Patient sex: M
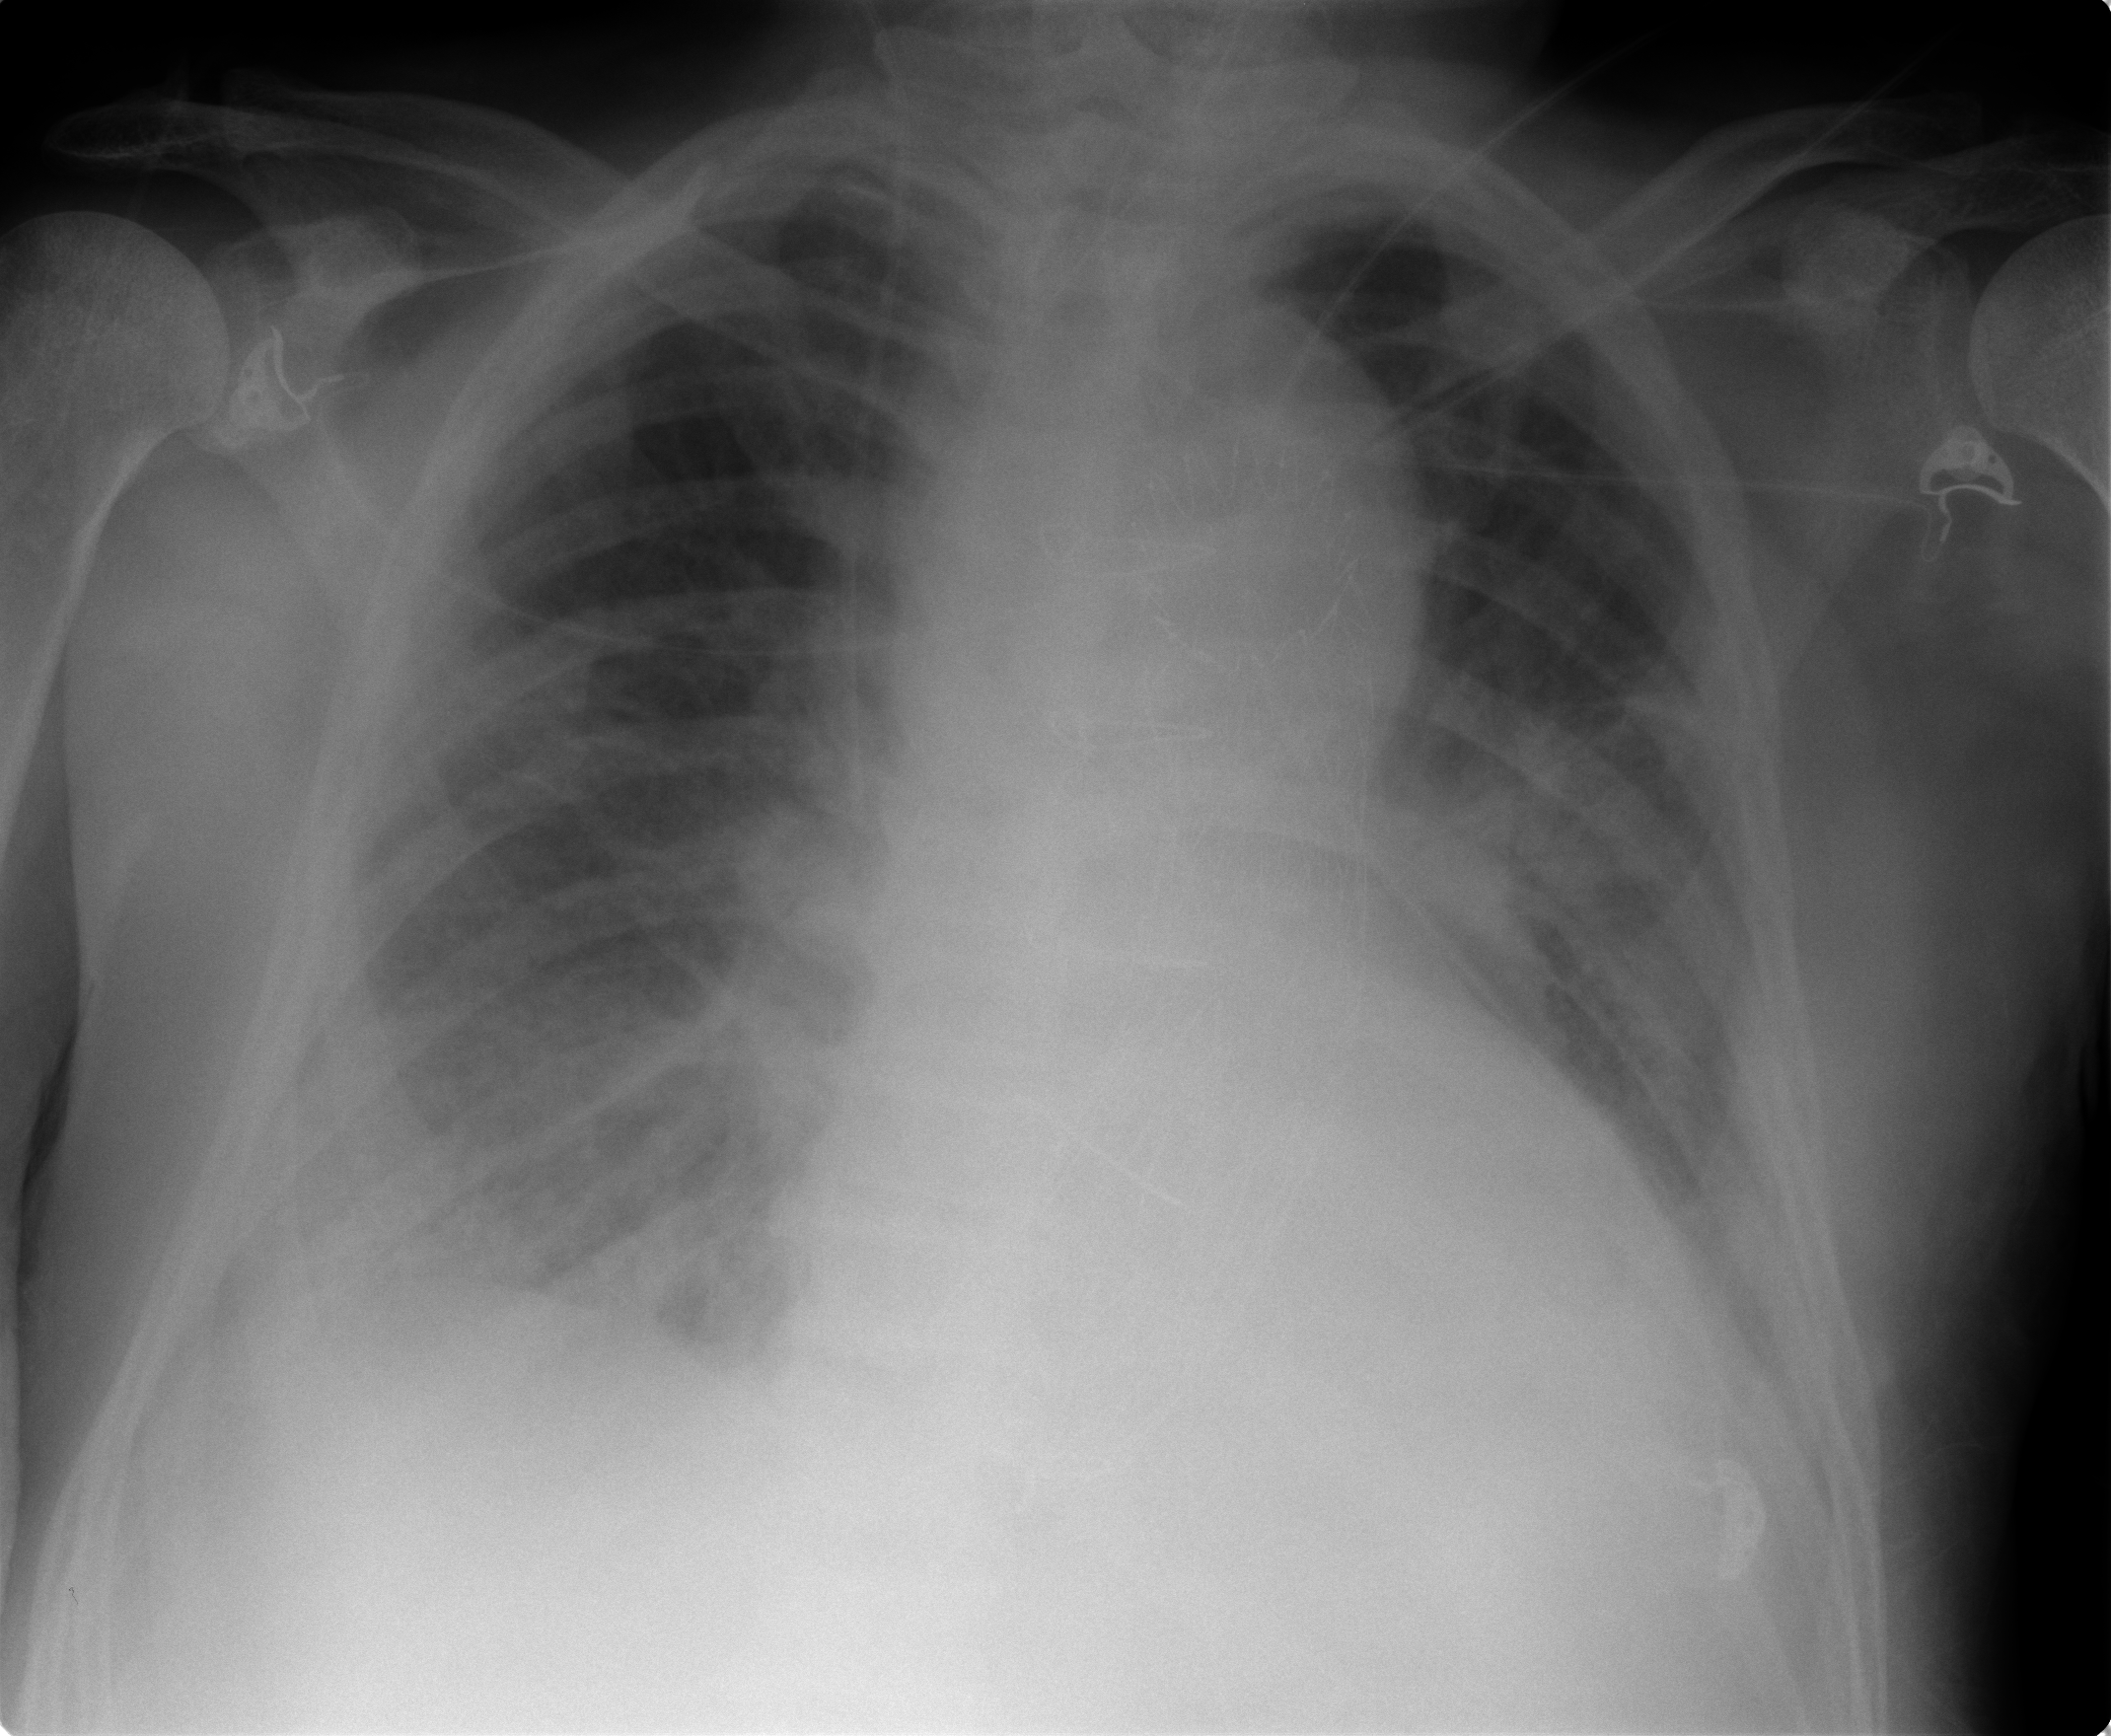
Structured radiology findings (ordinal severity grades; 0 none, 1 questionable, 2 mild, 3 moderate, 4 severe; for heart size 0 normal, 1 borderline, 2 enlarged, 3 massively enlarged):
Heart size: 3
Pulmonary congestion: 3
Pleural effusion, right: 1
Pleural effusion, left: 1
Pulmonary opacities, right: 2
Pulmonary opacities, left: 3
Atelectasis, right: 2
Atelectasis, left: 3